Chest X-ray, AP view. Patient: 22 years old, sex M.
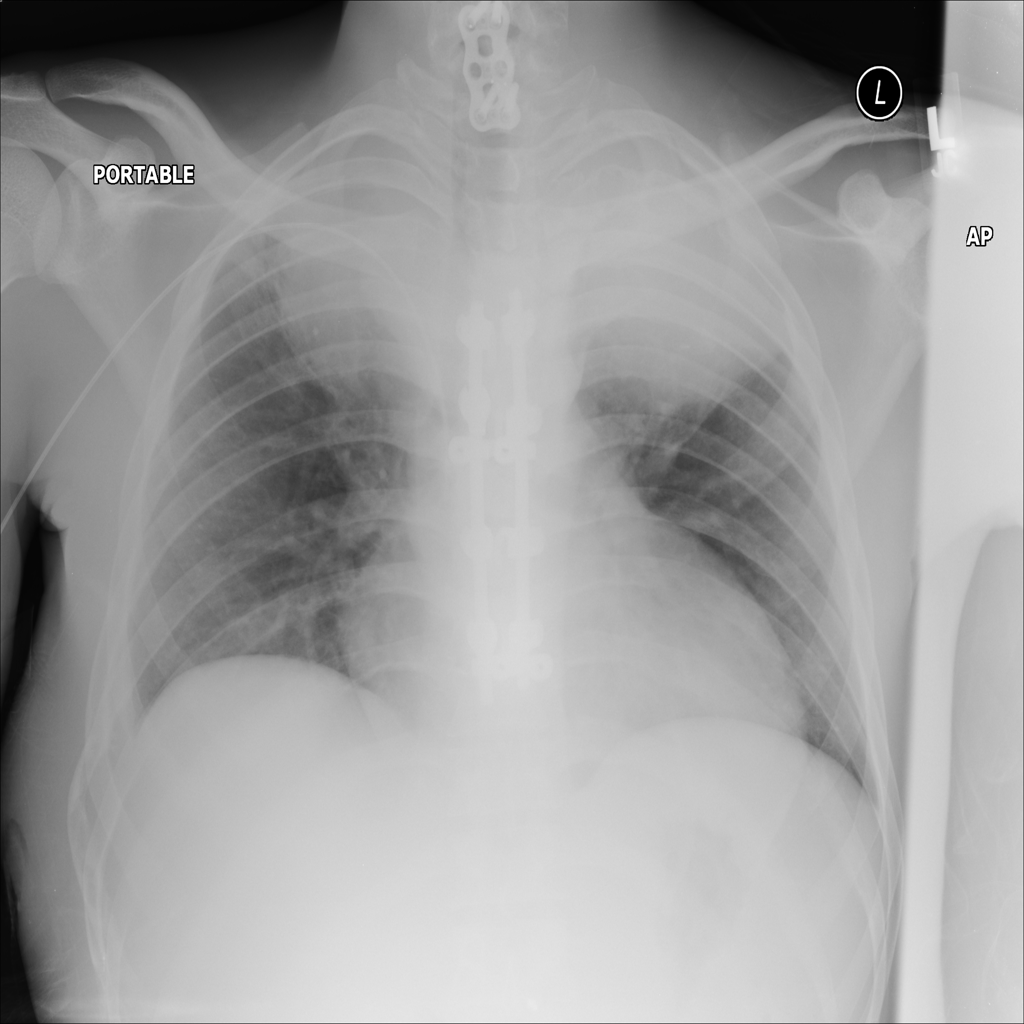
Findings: Mass